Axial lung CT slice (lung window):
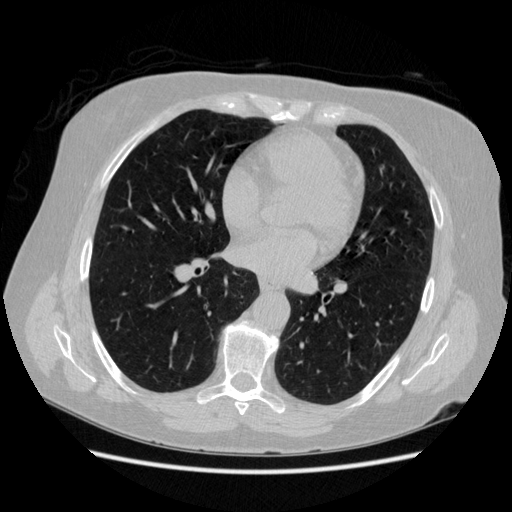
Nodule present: no